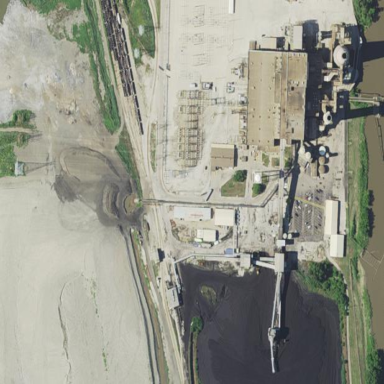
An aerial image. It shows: Industrial area with coal-powered plant.